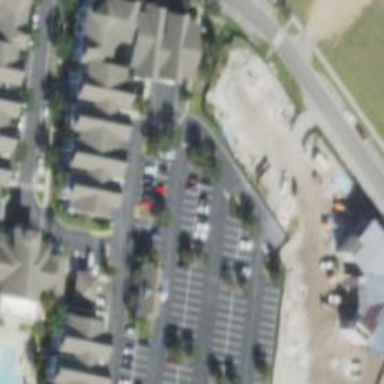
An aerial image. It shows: Residential neighborhood with parking lot.